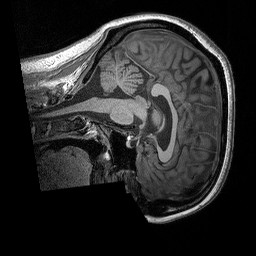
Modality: T1w
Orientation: sagittal
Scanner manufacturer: siemens
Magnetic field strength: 3 T
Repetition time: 2.3 s
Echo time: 0.00298 s